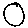
Label: circle